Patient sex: M
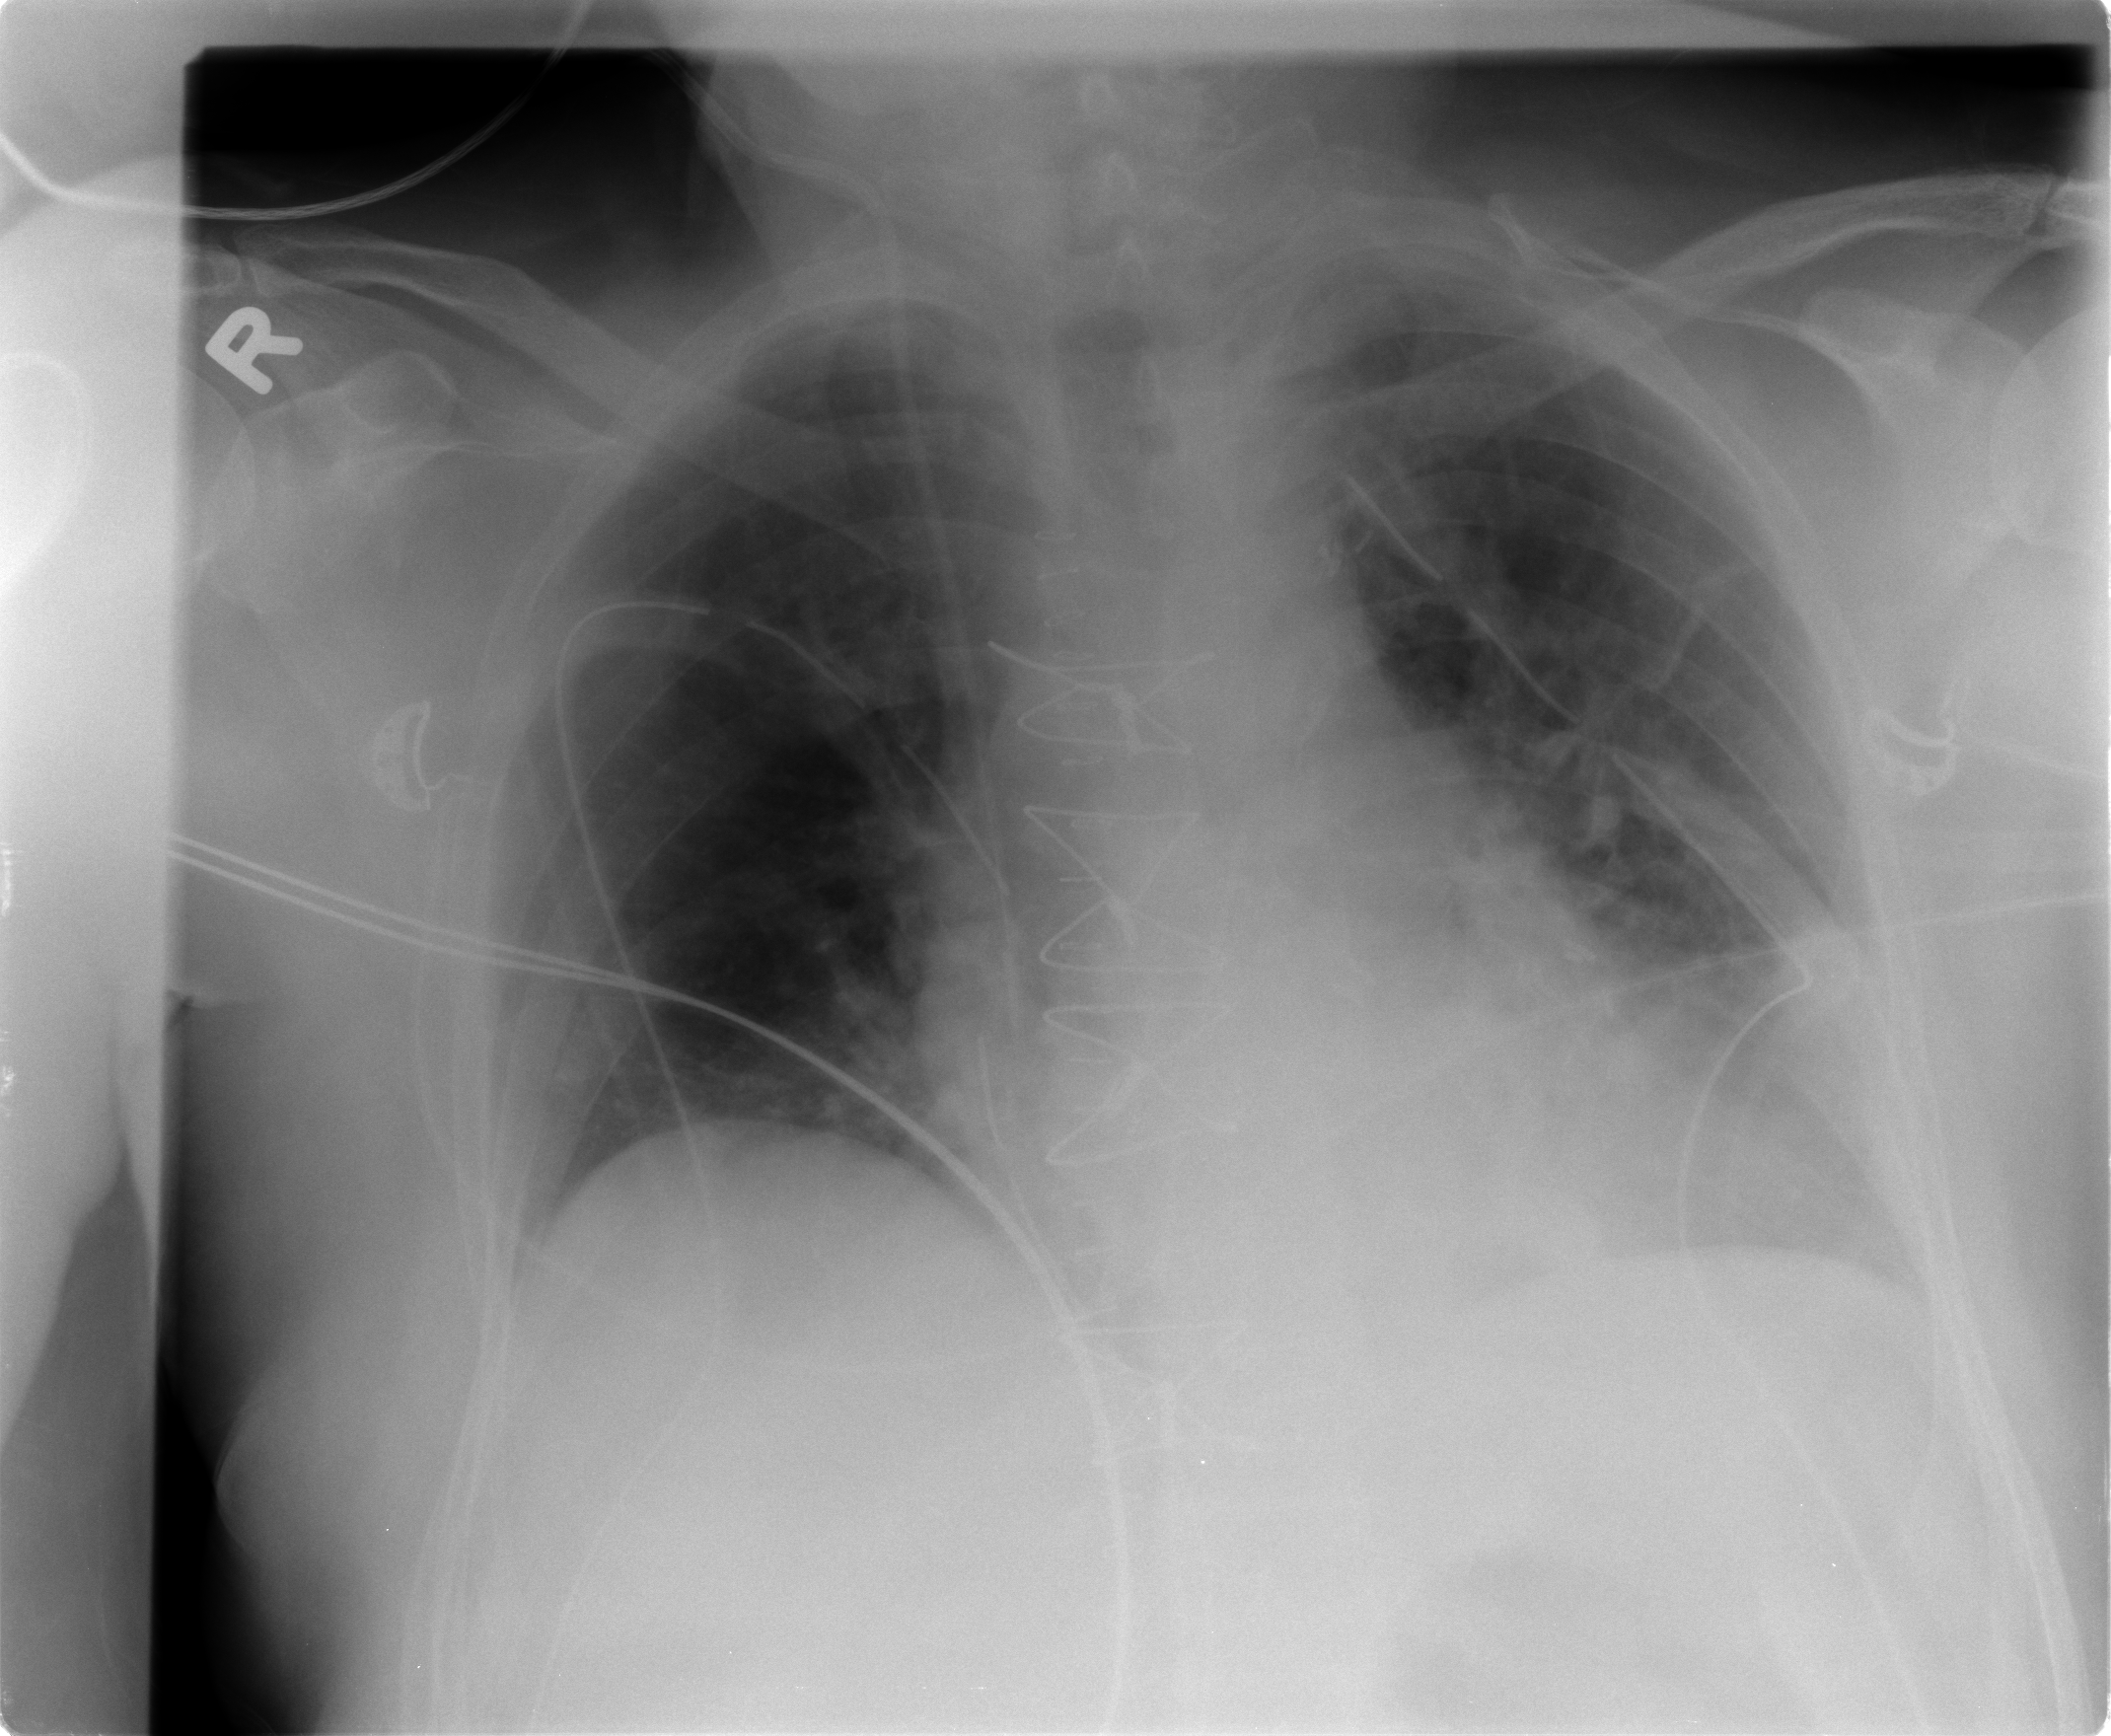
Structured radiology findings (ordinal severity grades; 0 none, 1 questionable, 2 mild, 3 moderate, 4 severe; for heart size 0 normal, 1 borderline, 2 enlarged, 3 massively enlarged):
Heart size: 0
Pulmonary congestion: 0
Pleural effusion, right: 0
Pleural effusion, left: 1
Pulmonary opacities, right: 0
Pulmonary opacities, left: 0
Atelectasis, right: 1
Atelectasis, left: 2